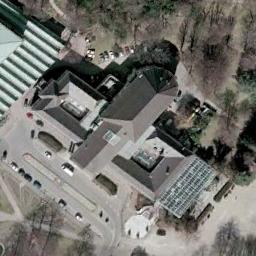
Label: church